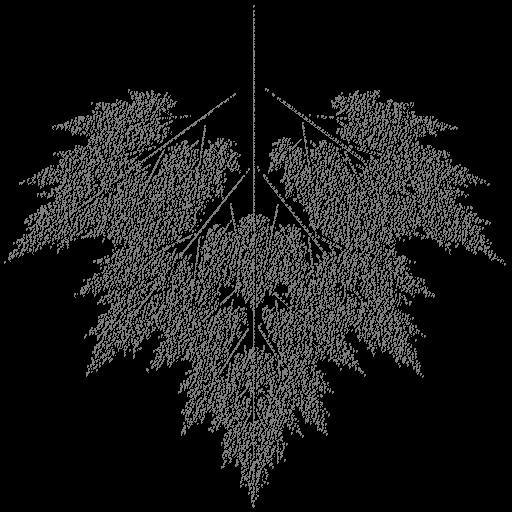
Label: tree